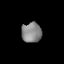
Tissue: lung
Cell type: Epithelial cells
Senescence score: 0.1972
Nuclear area (px): 389
Mean DAPI intensity: 135.992